Question: After submitting a select query, which contains functions such as row_number() or any other function the result is ####. If I use rownum as something, it shows ### if I use just rownum everything is ok.
I had this problem with other generic columns but I could simply use column columnname format 9999;
The problem is not that there is not enough space, there is only one digit per record.
I have googled all over the internet and nothing has answered my problem yet.
Does anyone know what could be the problem with functions and how to format them?

'''
select ROW_NUMBER() OVER (ORDER BY student_surname) "Nr.",
student_surname || ' ' || student_name "Student",
NVL(sum(m.stipend),0) + NVL(sum(m.compensation),0) "Total"
from student s
inner join money m on m.student_id=s.id_student
group by student_surname, student_name;
'''
Have tried clear columns, did not work.
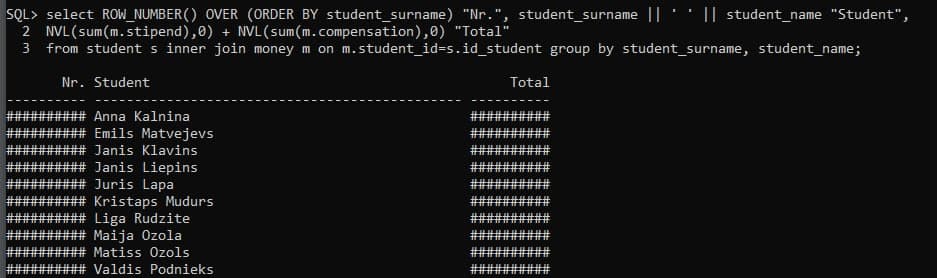
Answer: It looks as if you formatted numeric column with a wrong format, which doesn't allow all digits to be displayed.
For example, this is someone's salary - looks OK:
'''
SQL> select sal from emp where rownum = 1;
SAL
----------
920
'''
But, if you formatted it as follows (i.e. saying that I want to have only two digits ('99') for that column), the result is '###':
'''
SQL> col sal format 99
SQL> select sal from emp where rownum = 1;
SAL
---
###
SQL>
'''
What to do? The simplest way is to 'clear' formatting:
'''
SQL> col sal clear
SQL> select sal from emp where rownum = 1;
SAL
----------
920
SQL>
'''
---
Another possibility is that 'numformat' (in general) is wrongly set; all these columns are 'NUMBER', and all of them are affected with this 'set numformat':
'''
SQL> set numformat 9
SQL> select empno, mgr, sal, deptno from emp where rownum = 1;
EMPNO MGR SAL DEPTNO
---------- ---------- ---------- ----------
########## ########## ########## ##########
'''
How to fix that? Exit SQL*Plus and reconnect.